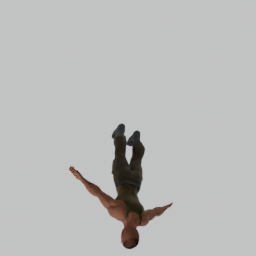
Label: people